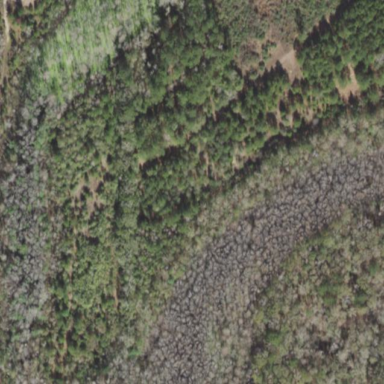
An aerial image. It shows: Beautiful woodland area.